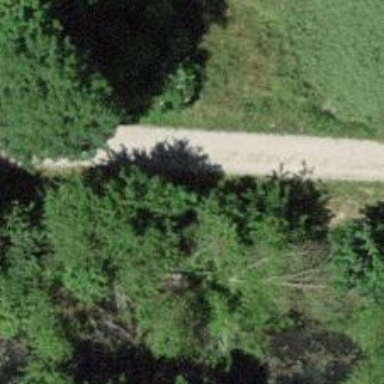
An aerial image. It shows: Gravel track with grade 2 quality.